Chest X-ray:
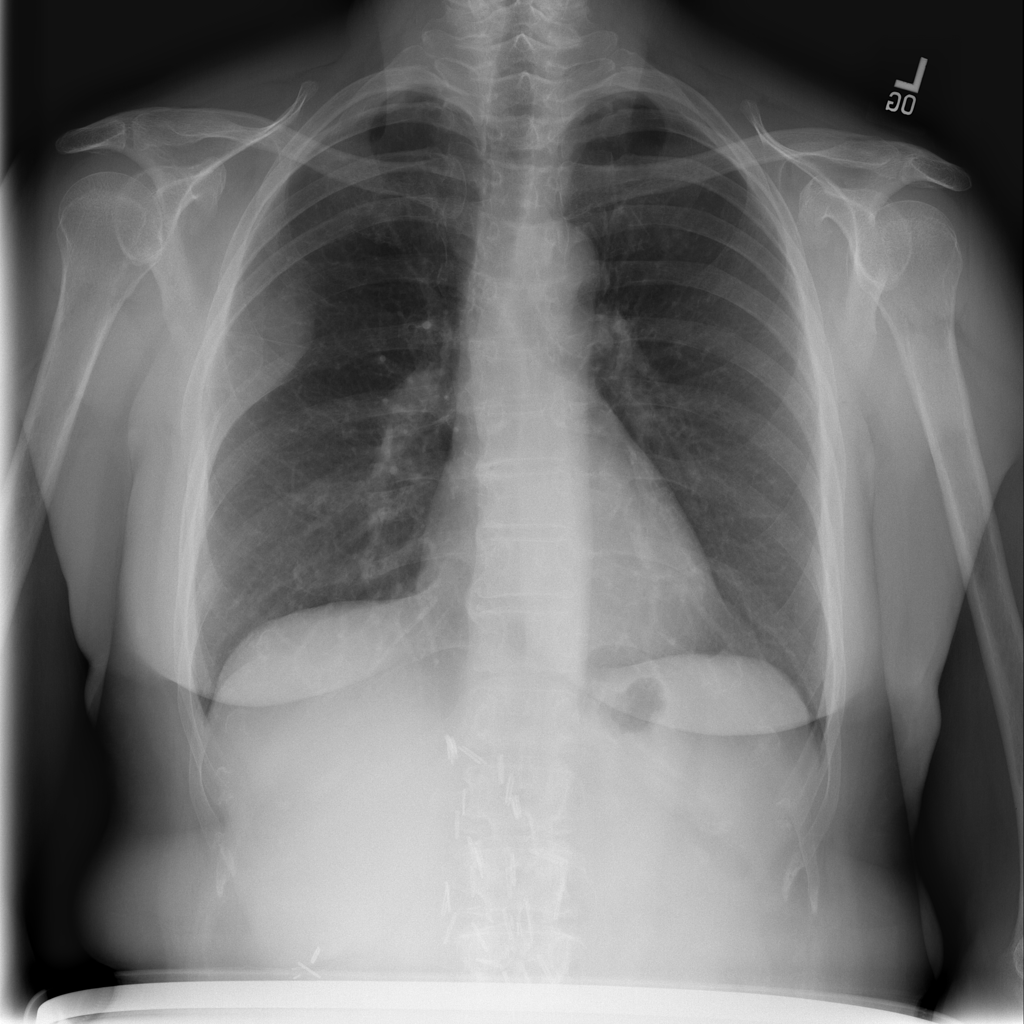
No abnormal finding: yes